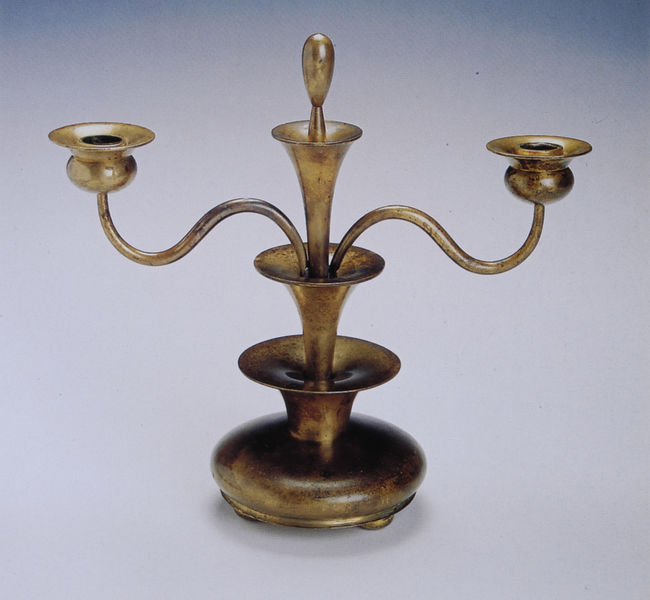
Titel: Zweiflammiger Kerzenleuchter
Künstler: Bruno Paul
Standort: München
Institution: Stadtmuseum
Schlagwörter: dunkel, schatten, weiß, braun, geschwungen, hell, licht, schmuck, tisch, arm, arme, mensch, schale, silber, gold, kelch, drei, leuchte, knopf, brunnen, oval, rund, bogen, zwei, modern, klein, massiv, beleuchtung, dekoration, jugendstil, floral, kerze, kerzen, leuchter, metall, stufen, bronze, foto, fotografie, photographie, eisen, messing, fuss, symmetrisch, kupfer, gebogen, gedreht, photo, organisch, kunstgewerbe, kerzenständer, kerzenhalter, kerzenleuchter, etagen, ständer, guss, stahl, figürlich, kunsthandwerk, objekt, menschlich, design, kerzenhalten, doppelt, kandelaber, armleuchter, brunnenförmig, doppelleuchter, dreiarmig, dreiteilig, gegossen, kerzenleutchter, kessel, leuchterarme, metallarbeit, springbrunne, zweiarmig, zweiarmiger kerzenhalter